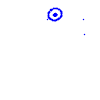
Particle: pion